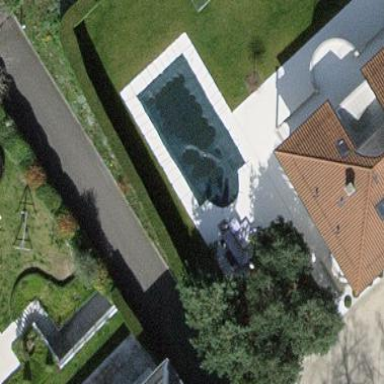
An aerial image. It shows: Swimming pool located in leisure land.